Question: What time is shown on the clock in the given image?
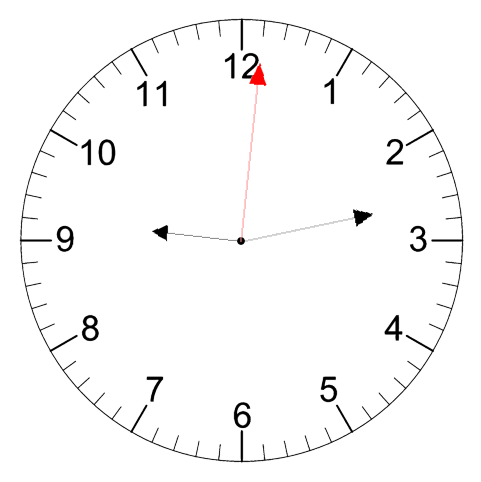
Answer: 09:13:01